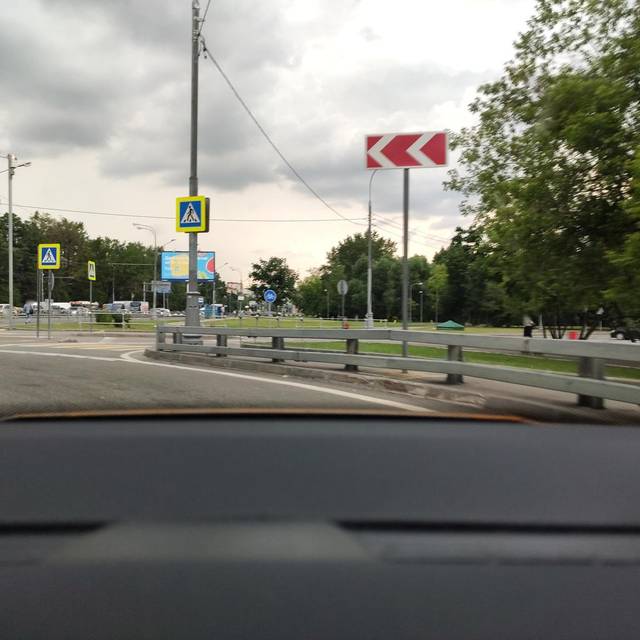
Region: Russia
Coordinates: 55.826, 37.53